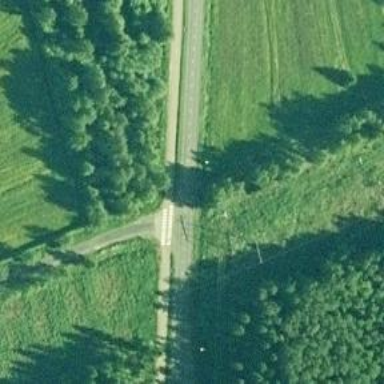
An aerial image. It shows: Crossing road.